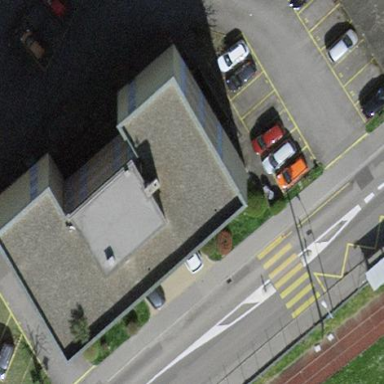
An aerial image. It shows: Parking area with asphalt surface.